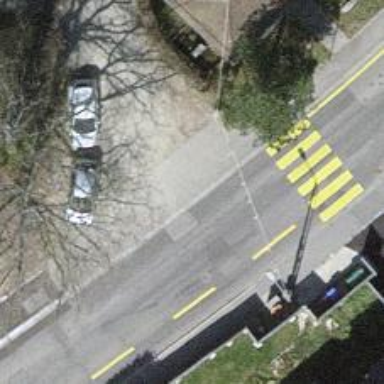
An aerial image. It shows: Unmarked road crossing.